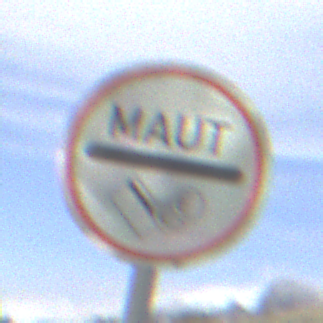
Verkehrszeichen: MautflichtigeStrecke
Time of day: MorningAfternoon
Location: Outdoor (Suburban)
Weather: PartlyCloudy
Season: NotSpecified
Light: Natural